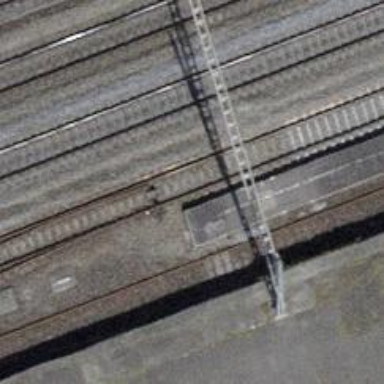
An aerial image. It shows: Railway switch.